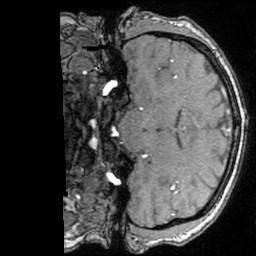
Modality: angio
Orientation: coronal
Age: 34
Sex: male
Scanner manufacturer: siemens
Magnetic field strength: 3 T
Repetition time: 0.025 s
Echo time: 0.00334 s